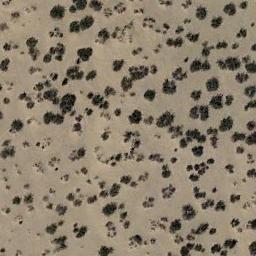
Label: chaparral